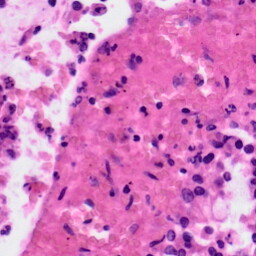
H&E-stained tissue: Colon